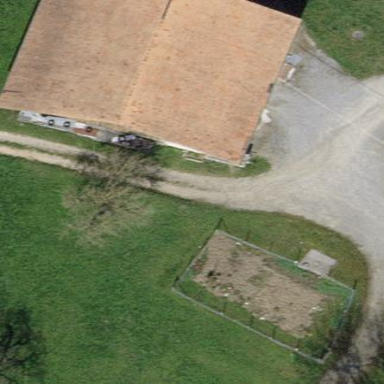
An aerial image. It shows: Farm auxiliary building.